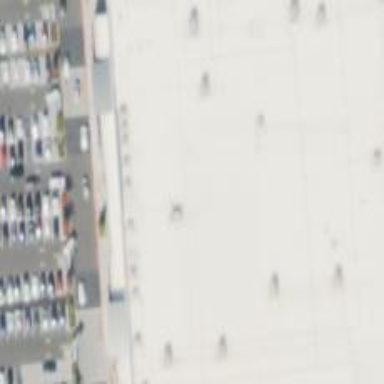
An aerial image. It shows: Supermarket located in building.